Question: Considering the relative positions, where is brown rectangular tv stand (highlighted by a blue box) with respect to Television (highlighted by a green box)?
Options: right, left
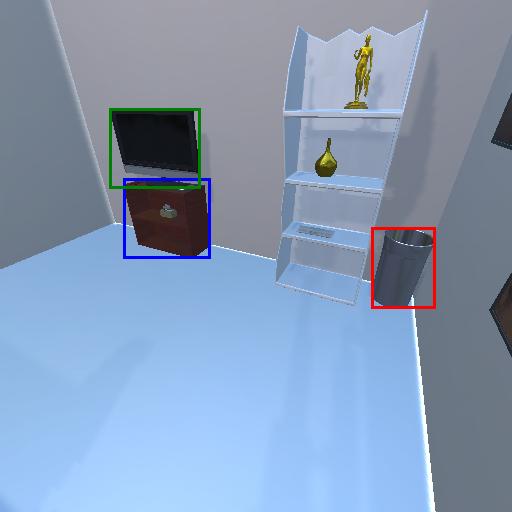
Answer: right